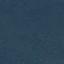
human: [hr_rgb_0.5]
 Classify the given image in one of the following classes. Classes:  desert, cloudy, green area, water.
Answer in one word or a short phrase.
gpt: green area